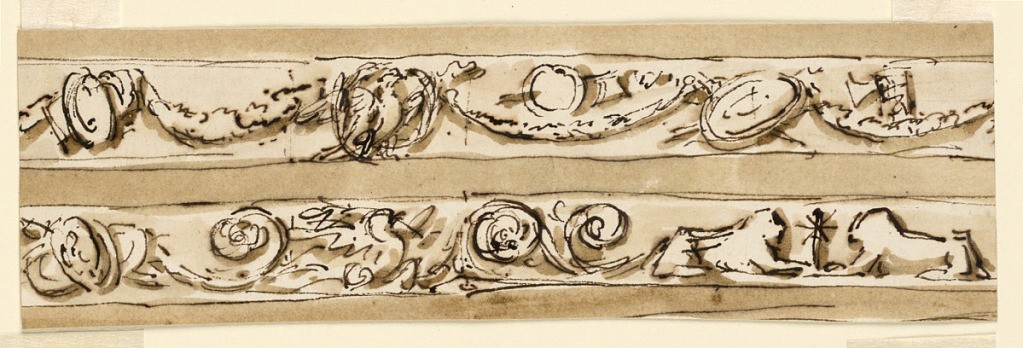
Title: Design for ceiling decoration
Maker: Giuseppe Barberi, Italian, 1746–1809
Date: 1746–1809
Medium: Pen and brown ink, brush and brown wash on off-white laid paper
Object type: Drawing
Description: Design for ceiling decoration.